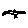
Label: bird